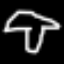
Label: mushroom